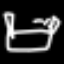
Label: bed